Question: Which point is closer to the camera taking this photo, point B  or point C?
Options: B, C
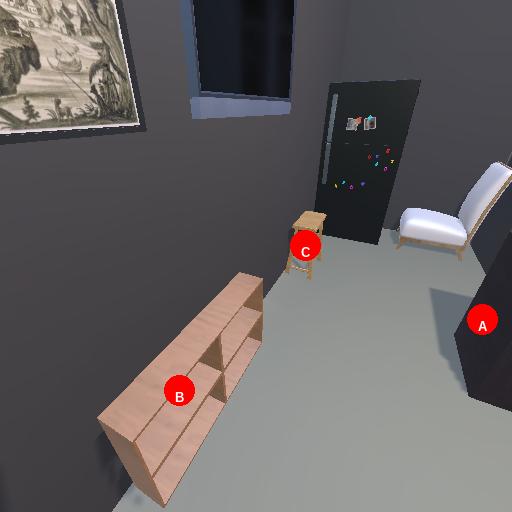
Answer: B